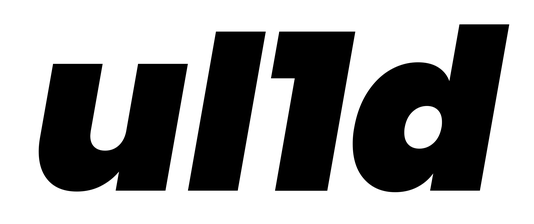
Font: Poppins-BlackItalic